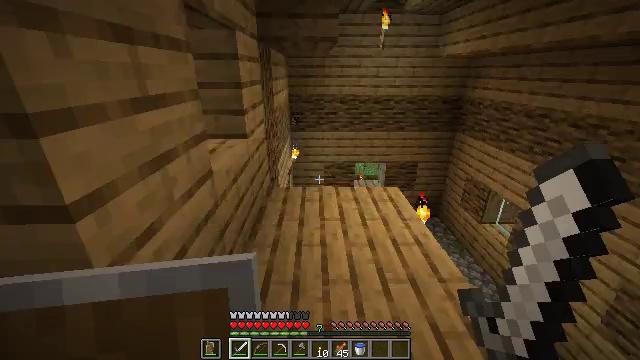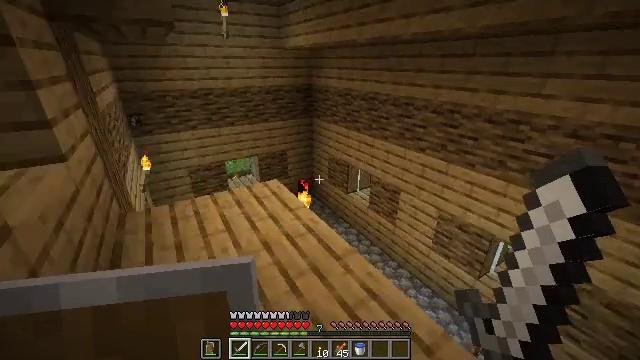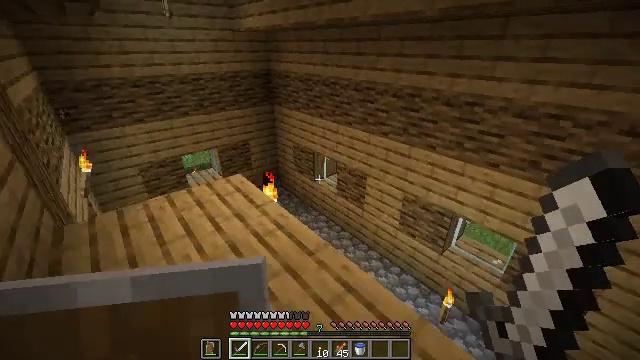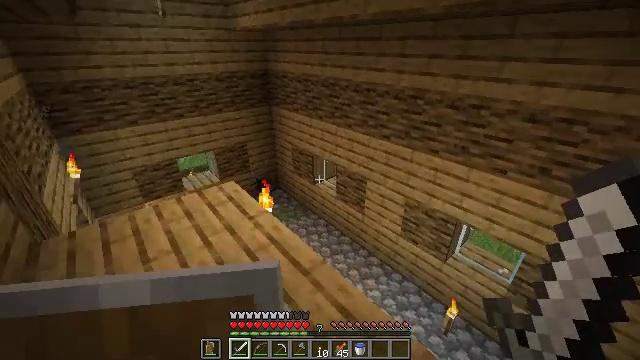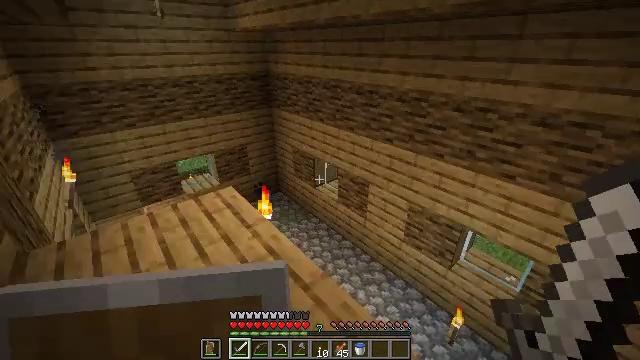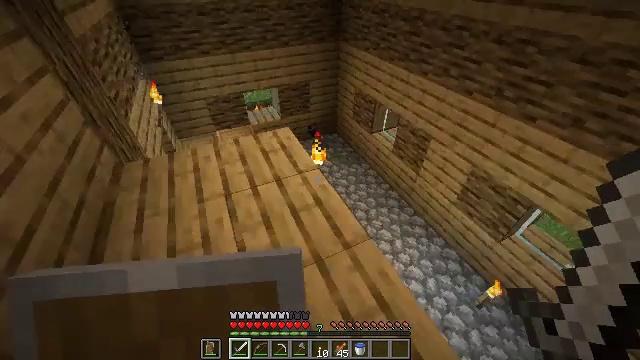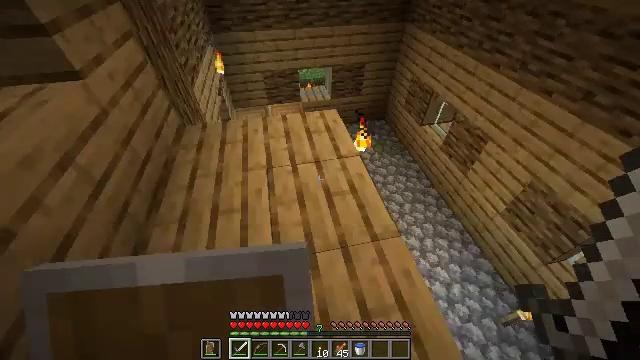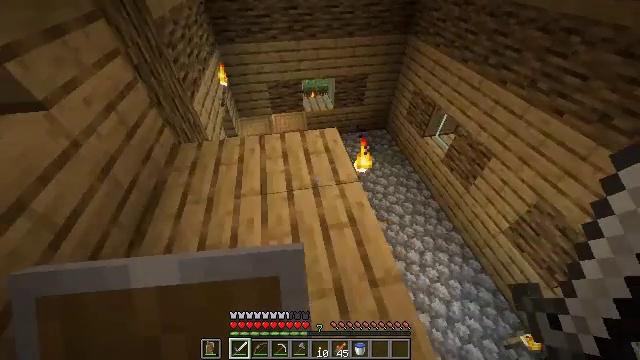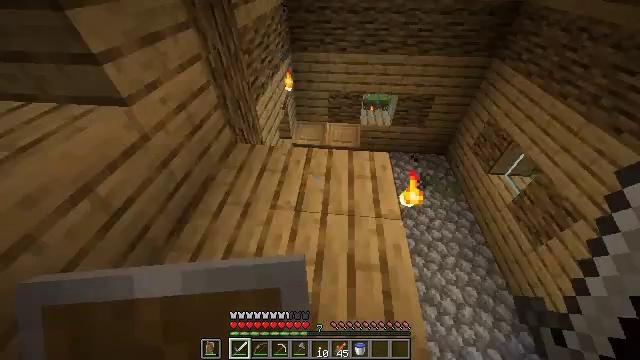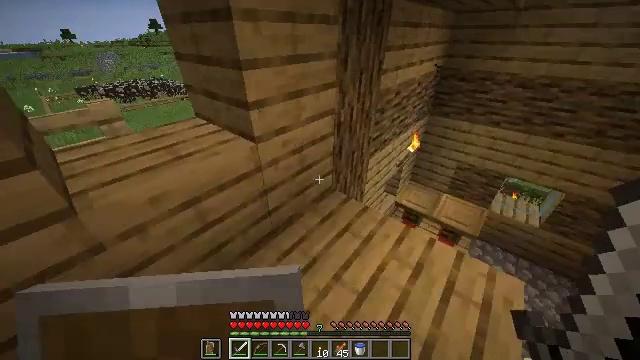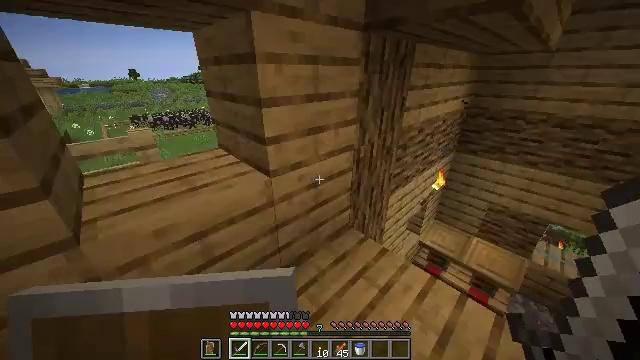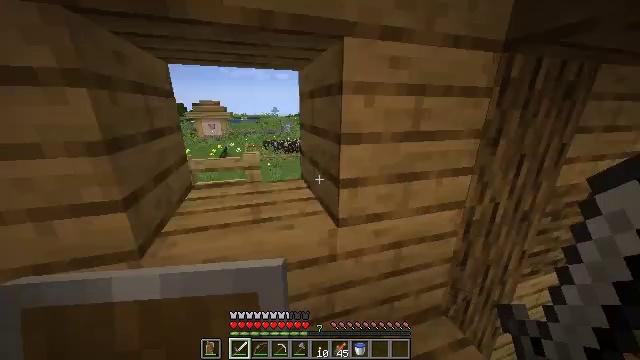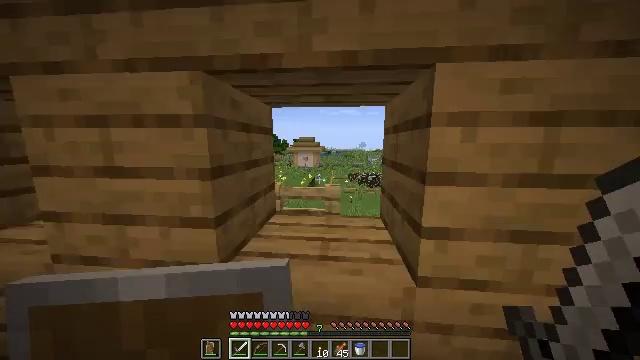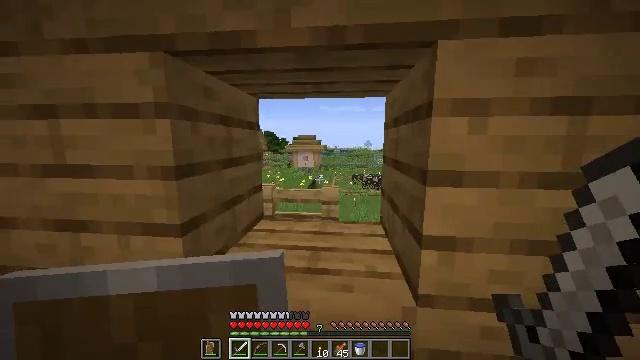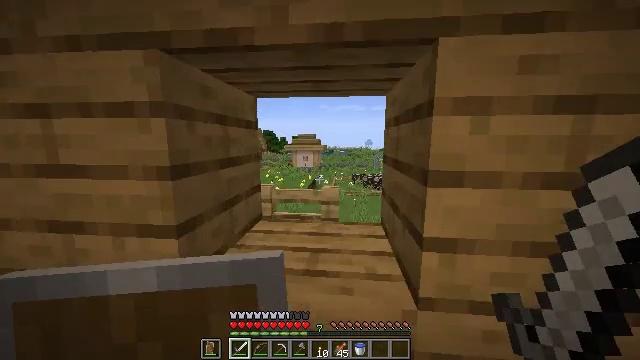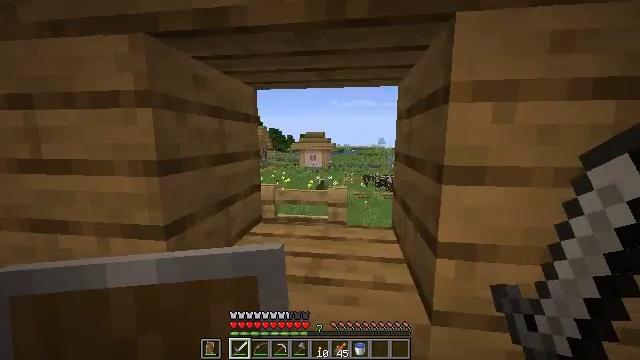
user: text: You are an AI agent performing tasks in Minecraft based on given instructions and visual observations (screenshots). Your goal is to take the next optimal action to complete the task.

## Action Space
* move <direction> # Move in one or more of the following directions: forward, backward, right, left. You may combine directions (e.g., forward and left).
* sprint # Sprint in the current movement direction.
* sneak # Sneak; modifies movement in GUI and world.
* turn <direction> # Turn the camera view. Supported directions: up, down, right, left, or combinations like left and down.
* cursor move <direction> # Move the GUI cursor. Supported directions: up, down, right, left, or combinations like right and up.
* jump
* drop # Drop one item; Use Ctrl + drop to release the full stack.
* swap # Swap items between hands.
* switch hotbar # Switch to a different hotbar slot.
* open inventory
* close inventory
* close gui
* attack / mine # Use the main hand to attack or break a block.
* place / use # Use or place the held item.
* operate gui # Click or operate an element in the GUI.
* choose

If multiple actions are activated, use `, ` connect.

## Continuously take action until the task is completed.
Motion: motion action
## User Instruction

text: Collect the red wool to use for crafting.
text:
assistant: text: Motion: move forward and move right, turn right and down
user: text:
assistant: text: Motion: move forward and move right, turn right and down
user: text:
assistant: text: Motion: move forward
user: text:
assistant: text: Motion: move forward, sprint
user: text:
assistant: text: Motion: move forward, sprint, turn left and down
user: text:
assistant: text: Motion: move forward, turn left and down
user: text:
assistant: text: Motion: move forward, turn left
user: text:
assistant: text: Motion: move forward, turn left and up
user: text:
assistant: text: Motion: move forward, turn left and up
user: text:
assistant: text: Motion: move forward, turn left and up
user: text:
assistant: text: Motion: move forward, turn left and up
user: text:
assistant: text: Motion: turn left and up
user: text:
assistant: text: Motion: no_op
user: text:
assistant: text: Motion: no_op
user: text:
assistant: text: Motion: turn left
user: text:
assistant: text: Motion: turn left and down
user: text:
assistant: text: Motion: turn left and down
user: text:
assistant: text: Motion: move forward
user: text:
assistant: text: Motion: move forward
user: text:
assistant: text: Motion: move forward
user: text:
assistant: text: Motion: move forward, turn left
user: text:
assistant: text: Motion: move forward, sprint, turn left and down
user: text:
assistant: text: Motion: move forward, sprint, turn down
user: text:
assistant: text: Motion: move forward, sprint, turn down
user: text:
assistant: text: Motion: move forward
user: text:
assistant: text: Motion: move forward
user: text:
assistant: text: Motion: move forward
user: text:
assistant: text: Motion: move forward, turn down
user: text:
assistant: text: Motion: move forward, turn left and down
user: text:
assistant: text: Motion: move forward, turn left and down